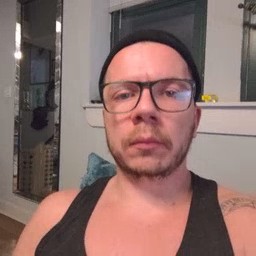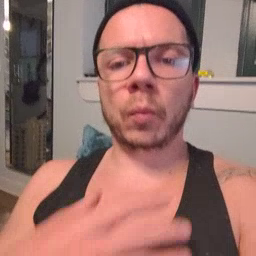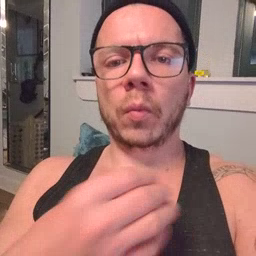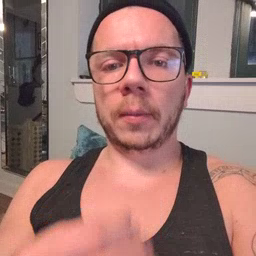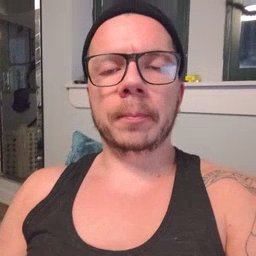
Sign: white